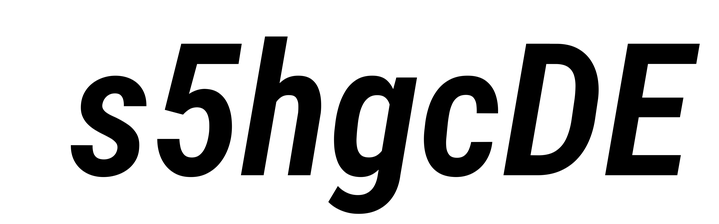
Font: Roboto-Italic_Condensed_SemiBold_Italic